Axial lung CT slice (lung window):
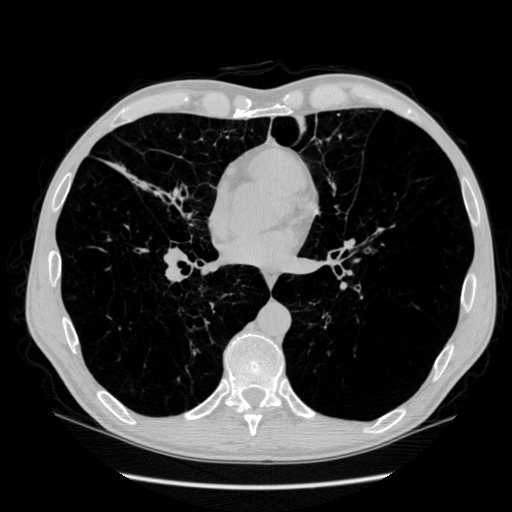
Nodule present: no